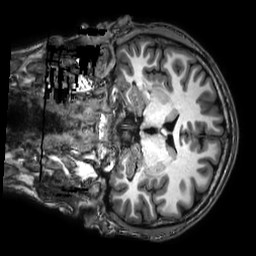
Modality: T1w
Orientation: coronal
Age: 31
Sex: male
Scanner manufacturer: philips
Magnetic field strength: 3 T
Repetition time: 0.008161 s
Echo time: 0.00374 s